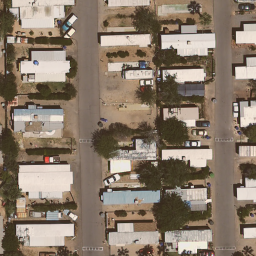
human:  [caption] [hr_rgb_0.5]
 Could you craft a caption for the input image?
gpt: Many mobile homes arranged in lines in the mobile home park and some roads go through this area .

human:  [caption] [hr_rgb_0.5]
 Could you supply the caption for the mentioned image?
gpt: Lots of mobile homes with plants surrounded in the mobile home park .

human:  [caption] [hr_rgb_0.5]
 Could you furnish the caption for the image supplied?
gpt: Many mobile homes are arranged neatly in the mobile home park .

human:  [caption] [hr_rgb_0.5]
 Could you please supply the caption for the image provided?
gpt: Many mobile homes arranged in lines in the mobile home park .

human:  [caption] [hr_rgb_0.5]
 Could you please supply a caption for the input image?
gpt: Lots of mobile homes arranged in lines and some roads go through this area .